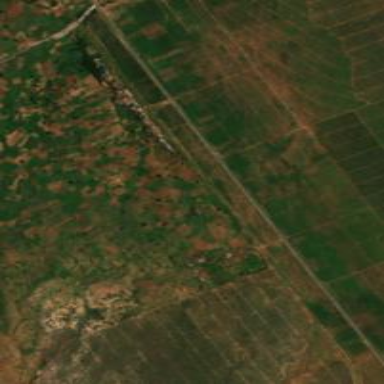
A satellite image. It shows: Farmland with sisal crops.